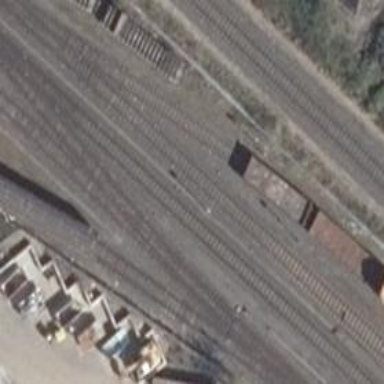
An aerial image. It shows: Railway switch.